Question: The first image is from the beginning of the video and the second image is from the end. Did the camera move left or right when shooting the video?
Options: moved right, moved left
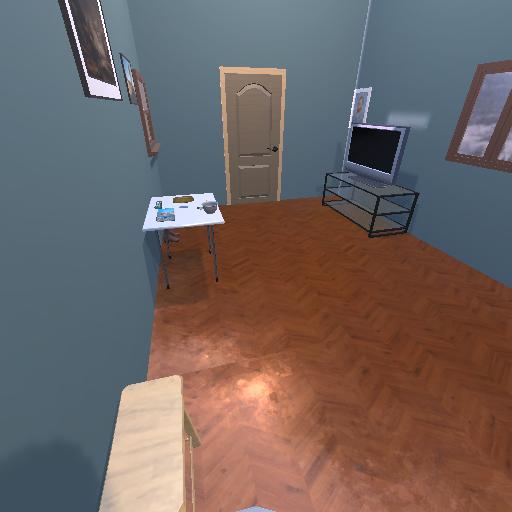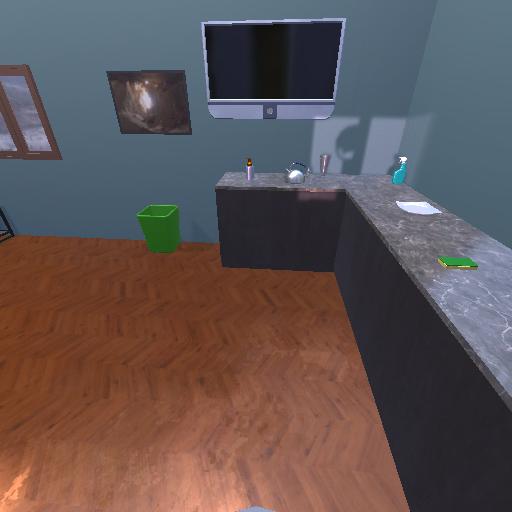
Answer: moved right